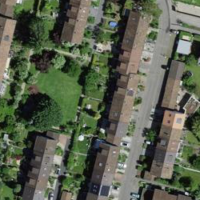
EUNIS habitat code: 54
Species observed at this site:
Vespula germanica
Eristalis tenax
Anthrax anthrax
Issus coleoptratus
Cepaea nemoralis
Zoropsis spinimana